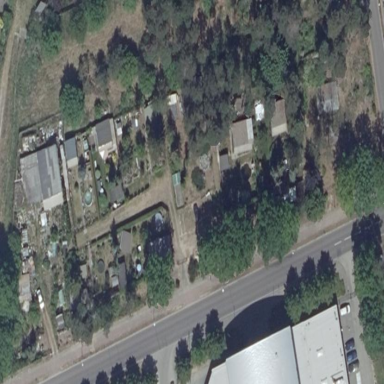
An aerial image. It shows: Allotments area.